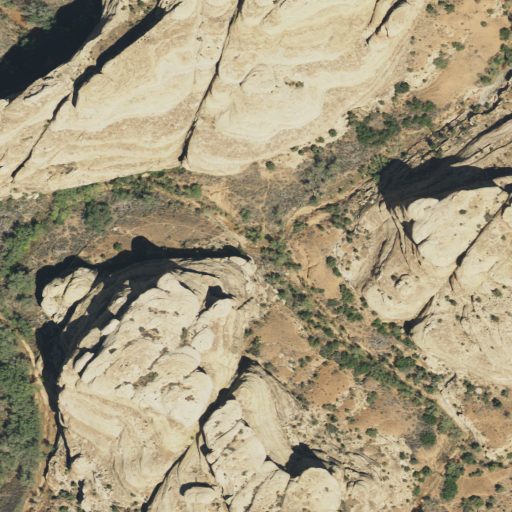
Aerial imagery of valley in Utah named Deer Canyon containing shrub, barren land, woody wetlands, and evergreen forest